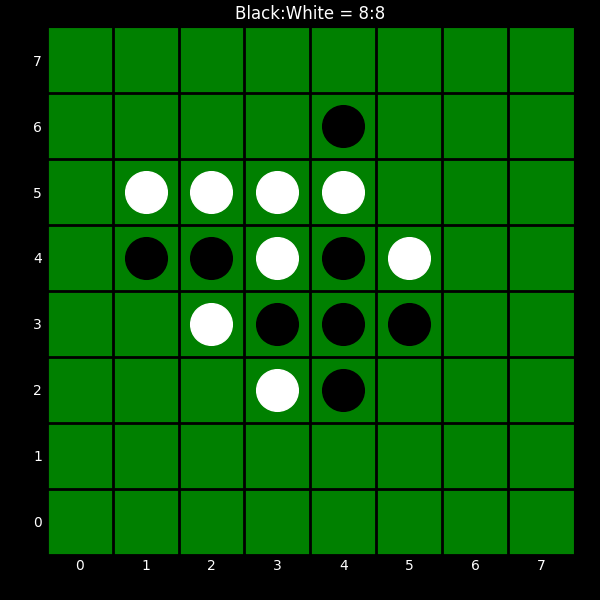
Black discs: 8
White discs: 8